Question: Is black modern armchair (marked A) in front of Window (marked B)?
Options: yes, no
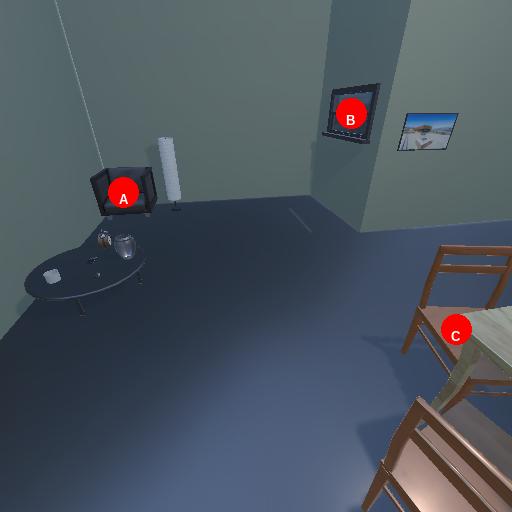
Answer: yes